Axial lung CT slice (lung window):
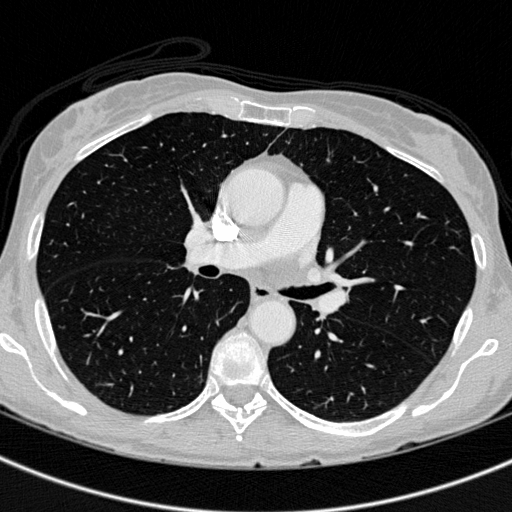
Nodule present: no